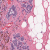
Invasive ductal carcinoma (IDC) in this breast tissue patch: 1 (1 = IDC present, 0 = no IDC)